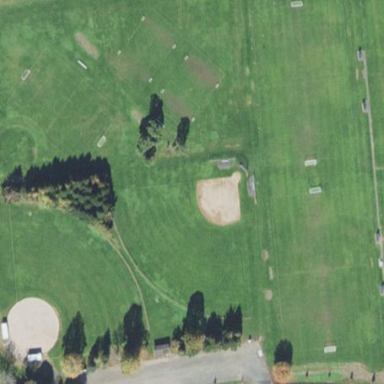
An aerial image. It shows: Recreation ground.